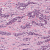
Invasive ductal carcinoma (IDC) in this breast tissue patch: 1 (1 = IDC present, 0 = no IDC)